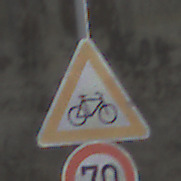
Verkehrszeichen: RadverkehrLinks
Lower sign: Geschwindigkeit70
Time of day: Midday
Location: Outdoor (Suburban)
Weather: Overcast
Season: NotSpecified
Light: Natural